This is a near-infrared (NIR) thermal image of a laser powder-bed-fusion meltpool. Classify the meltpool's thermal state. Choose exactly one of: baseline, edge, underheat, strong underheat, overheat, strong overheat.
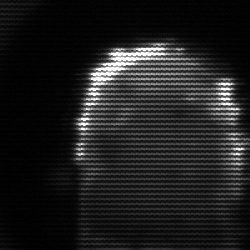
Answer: baseline